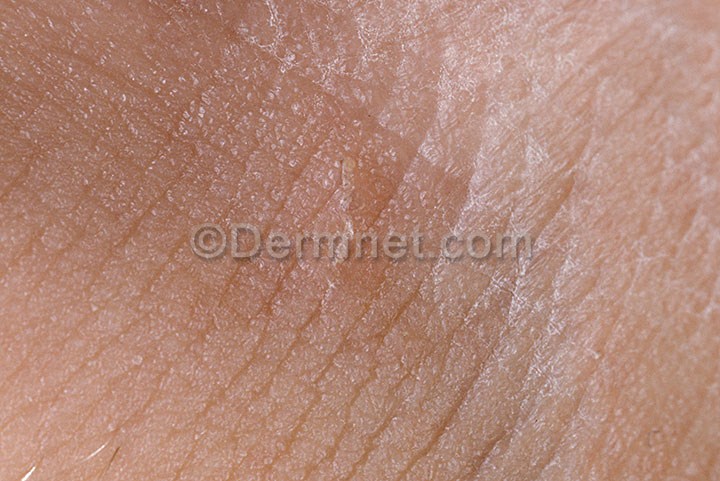
Disease: Scabies Lyme Disease and other Infestations and Bites